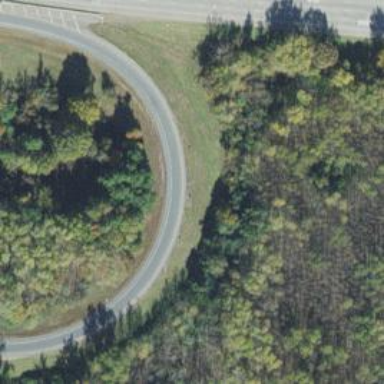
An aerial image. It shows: Secondary link road.